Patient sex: M
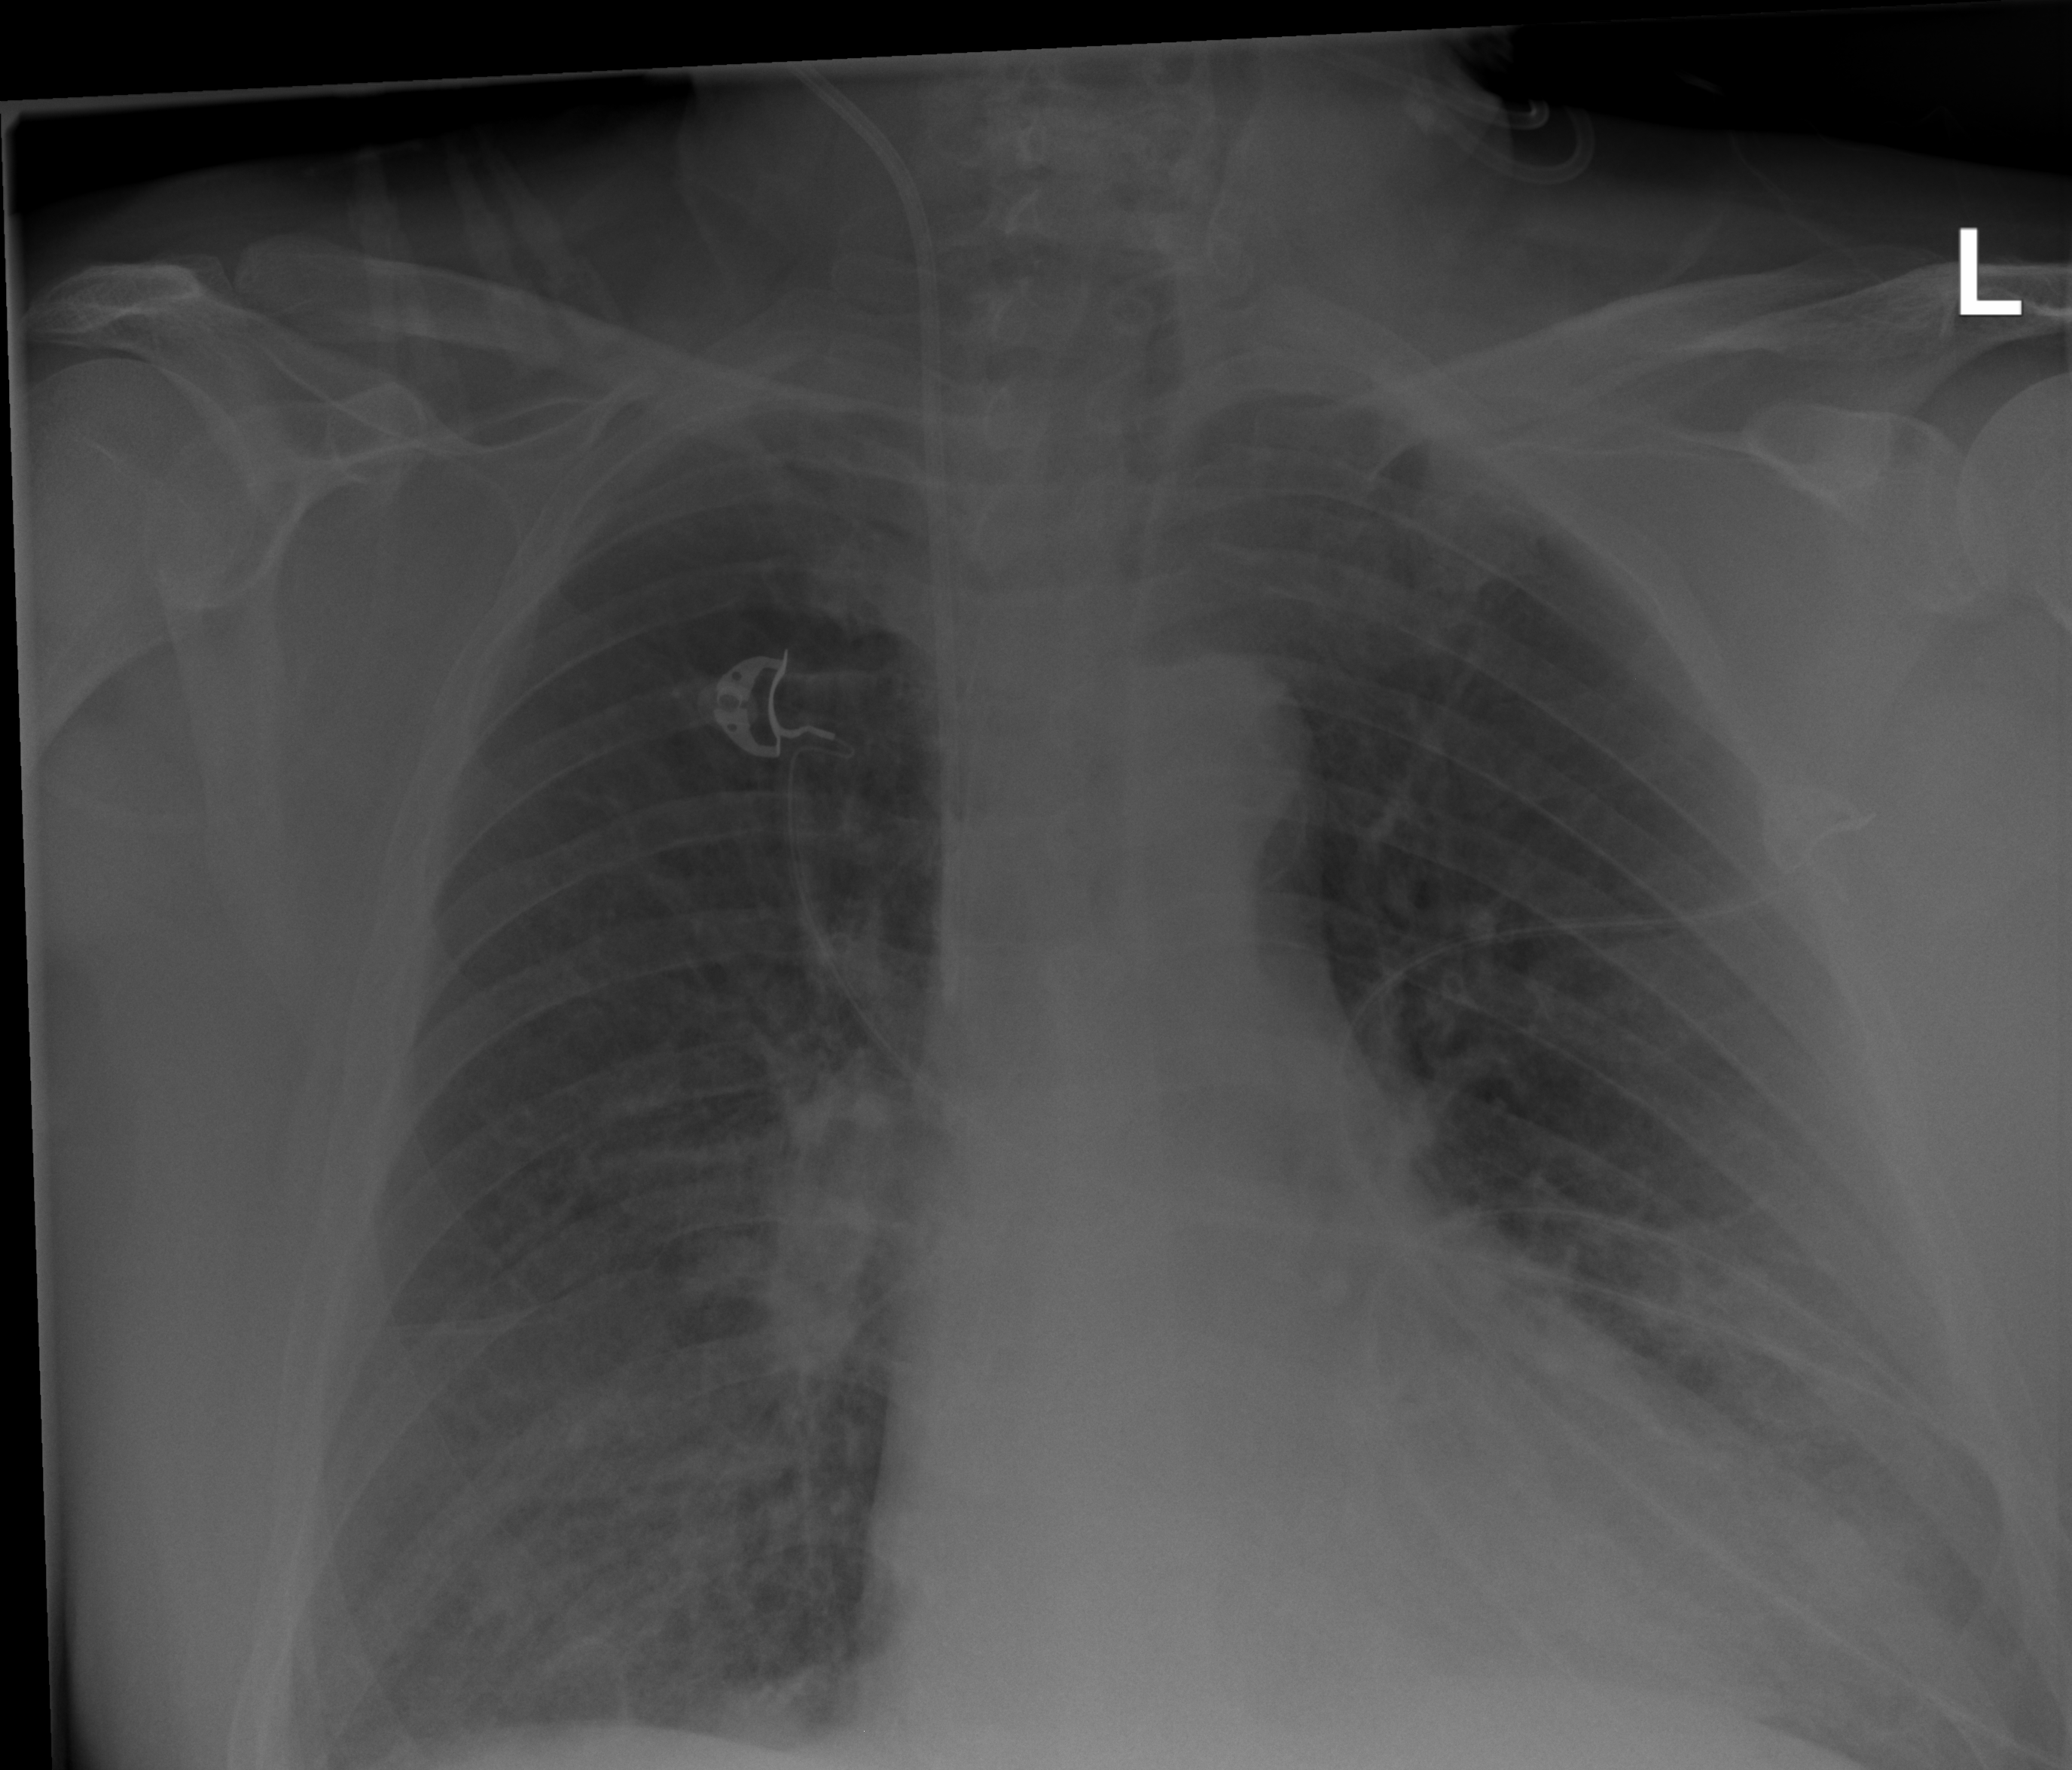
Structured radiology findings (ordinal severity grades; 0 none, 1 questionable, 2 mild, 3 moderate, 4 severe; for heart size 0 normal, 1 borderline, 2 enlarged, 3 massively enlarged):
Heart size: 2
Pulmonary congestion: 1
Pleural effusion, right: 0
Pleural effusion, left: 0
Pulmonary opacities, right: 1
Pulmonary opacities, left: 1
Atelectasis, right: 1
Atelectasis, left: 1